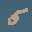
Label: 5